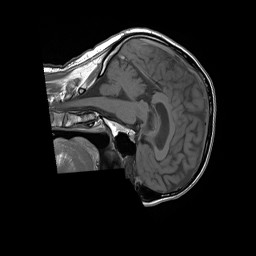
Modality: T1w
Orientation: sagittal
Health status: ill
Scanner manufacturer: siemens
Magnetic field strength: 1.5 T
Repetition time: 0.477 s
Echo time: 0.0081 s